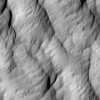
Atmospheric dust classification: not_dusty